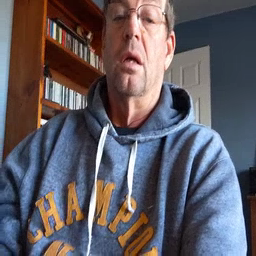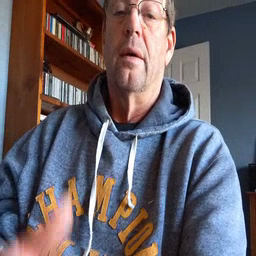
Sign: finish